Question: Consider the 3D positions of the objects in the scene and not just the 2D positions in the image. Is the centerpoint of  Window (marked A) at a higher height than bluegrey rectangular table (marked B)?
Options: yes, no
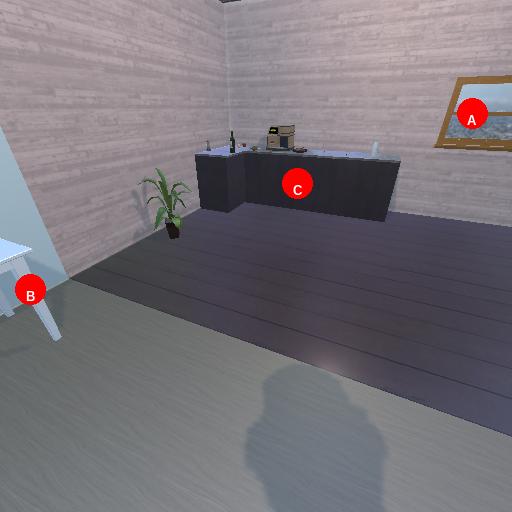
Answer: yes